Question: Using VS'12 KendoUI - C# asp.net MVC EF Code First Internet Application Template
- I have finally gotten my Kendo DDL ( DropDownList ) to work,I was working on the post ActionResult when I found that'if (ModelState.IsValid)' is Always 'false' when I click on My ( the one bound in the control)

- '<input type="submit" value="Upload" id="do" class="k-button"/>''ModelState.IsValid''[Httppost]''actionResult'
> here is a little example of my code ( the 2 buttons )
'''
<div>
<p>
<input type="submit" value="Upload" id="do" class="k-button"/>
</p>
</div>
@(Html.Kendo().Upload()
.Name("attachments")
.Async(async => async
.Save("Index", "ImageUpload")
.AutoUpload(false)
)
)
'''
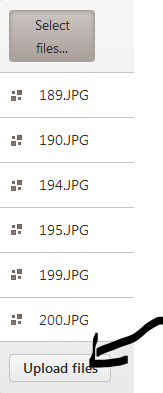
Answer: You configured your upload control to upload files asynchronously; therefore, it doesn't POST the form. If you want your form data and your files to POST at the same time to the same controller, then you need to configure your upload control to be synchronous, not Async, and you need to add 'enctype="multipart/form-data"' to the '<form/>' tag. Then in your MVC controller, make sure one of your parameters is 'IEnumerable<HttpPostedFileBase> attachments' along with your form data model parameter(s).